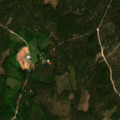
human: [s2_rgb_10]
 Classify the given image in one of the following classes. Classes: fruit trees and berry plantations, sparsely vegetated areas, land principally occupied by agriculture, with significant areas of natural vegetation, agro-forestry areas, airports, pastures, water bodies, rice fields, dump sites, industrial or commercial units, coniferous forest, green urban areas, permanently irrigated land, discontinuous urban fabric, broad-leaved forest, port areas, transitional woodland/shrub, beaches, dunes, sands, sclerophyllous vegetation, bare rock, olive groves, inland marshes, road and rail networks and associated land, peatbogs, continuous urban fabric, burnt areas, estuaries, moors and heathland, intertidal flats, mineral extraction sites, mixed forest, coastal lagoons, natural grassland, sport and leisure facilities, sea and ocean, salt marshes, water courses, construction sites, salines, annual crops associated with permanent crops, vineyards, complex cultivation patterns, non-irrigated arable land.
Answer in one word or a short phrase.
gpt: coniferous forest